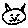
Label: cat